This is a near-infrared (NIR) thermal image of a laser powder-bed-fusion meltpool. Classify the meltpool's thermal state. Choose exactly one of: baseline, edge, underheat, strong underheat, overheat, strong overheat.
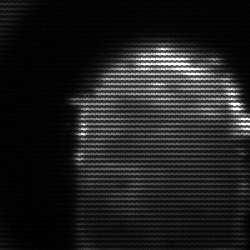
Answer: baseline